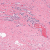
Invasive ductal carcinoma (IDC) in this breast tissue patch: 0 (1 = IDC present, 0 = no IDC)